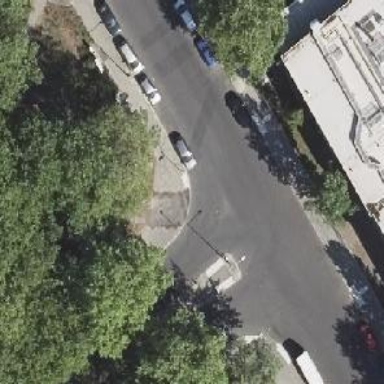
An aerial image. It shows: Unmarked road crossing.